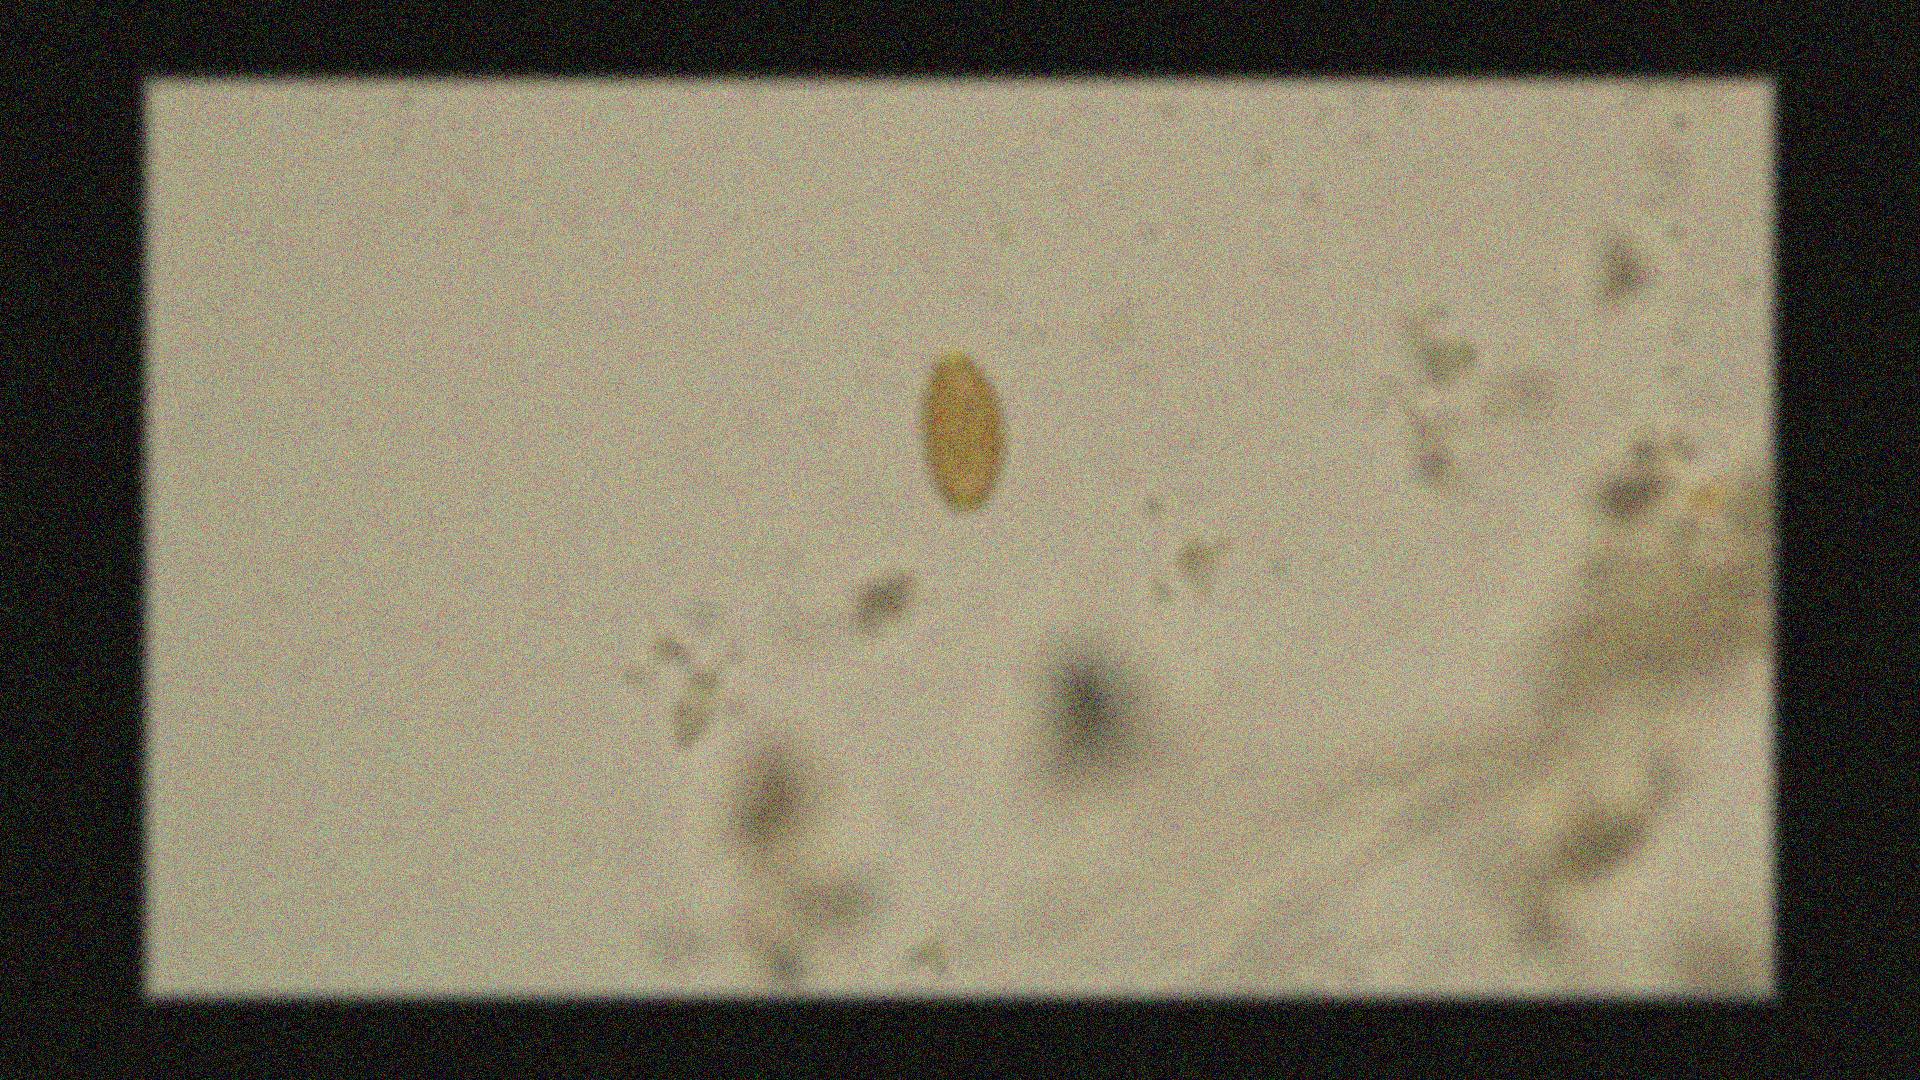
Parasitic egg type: Trichuris trichiura